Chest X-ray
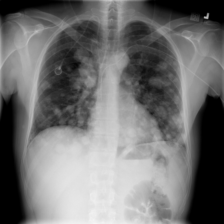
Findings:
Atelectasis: negative
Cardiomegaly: negative
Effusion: positive
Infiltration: negative
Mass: negative
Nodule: positive
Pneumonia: negative
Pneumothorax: negative
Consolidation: positive
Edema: negative
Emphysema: negative
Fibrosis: negative
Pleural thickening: negative
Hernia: negative